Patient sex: F
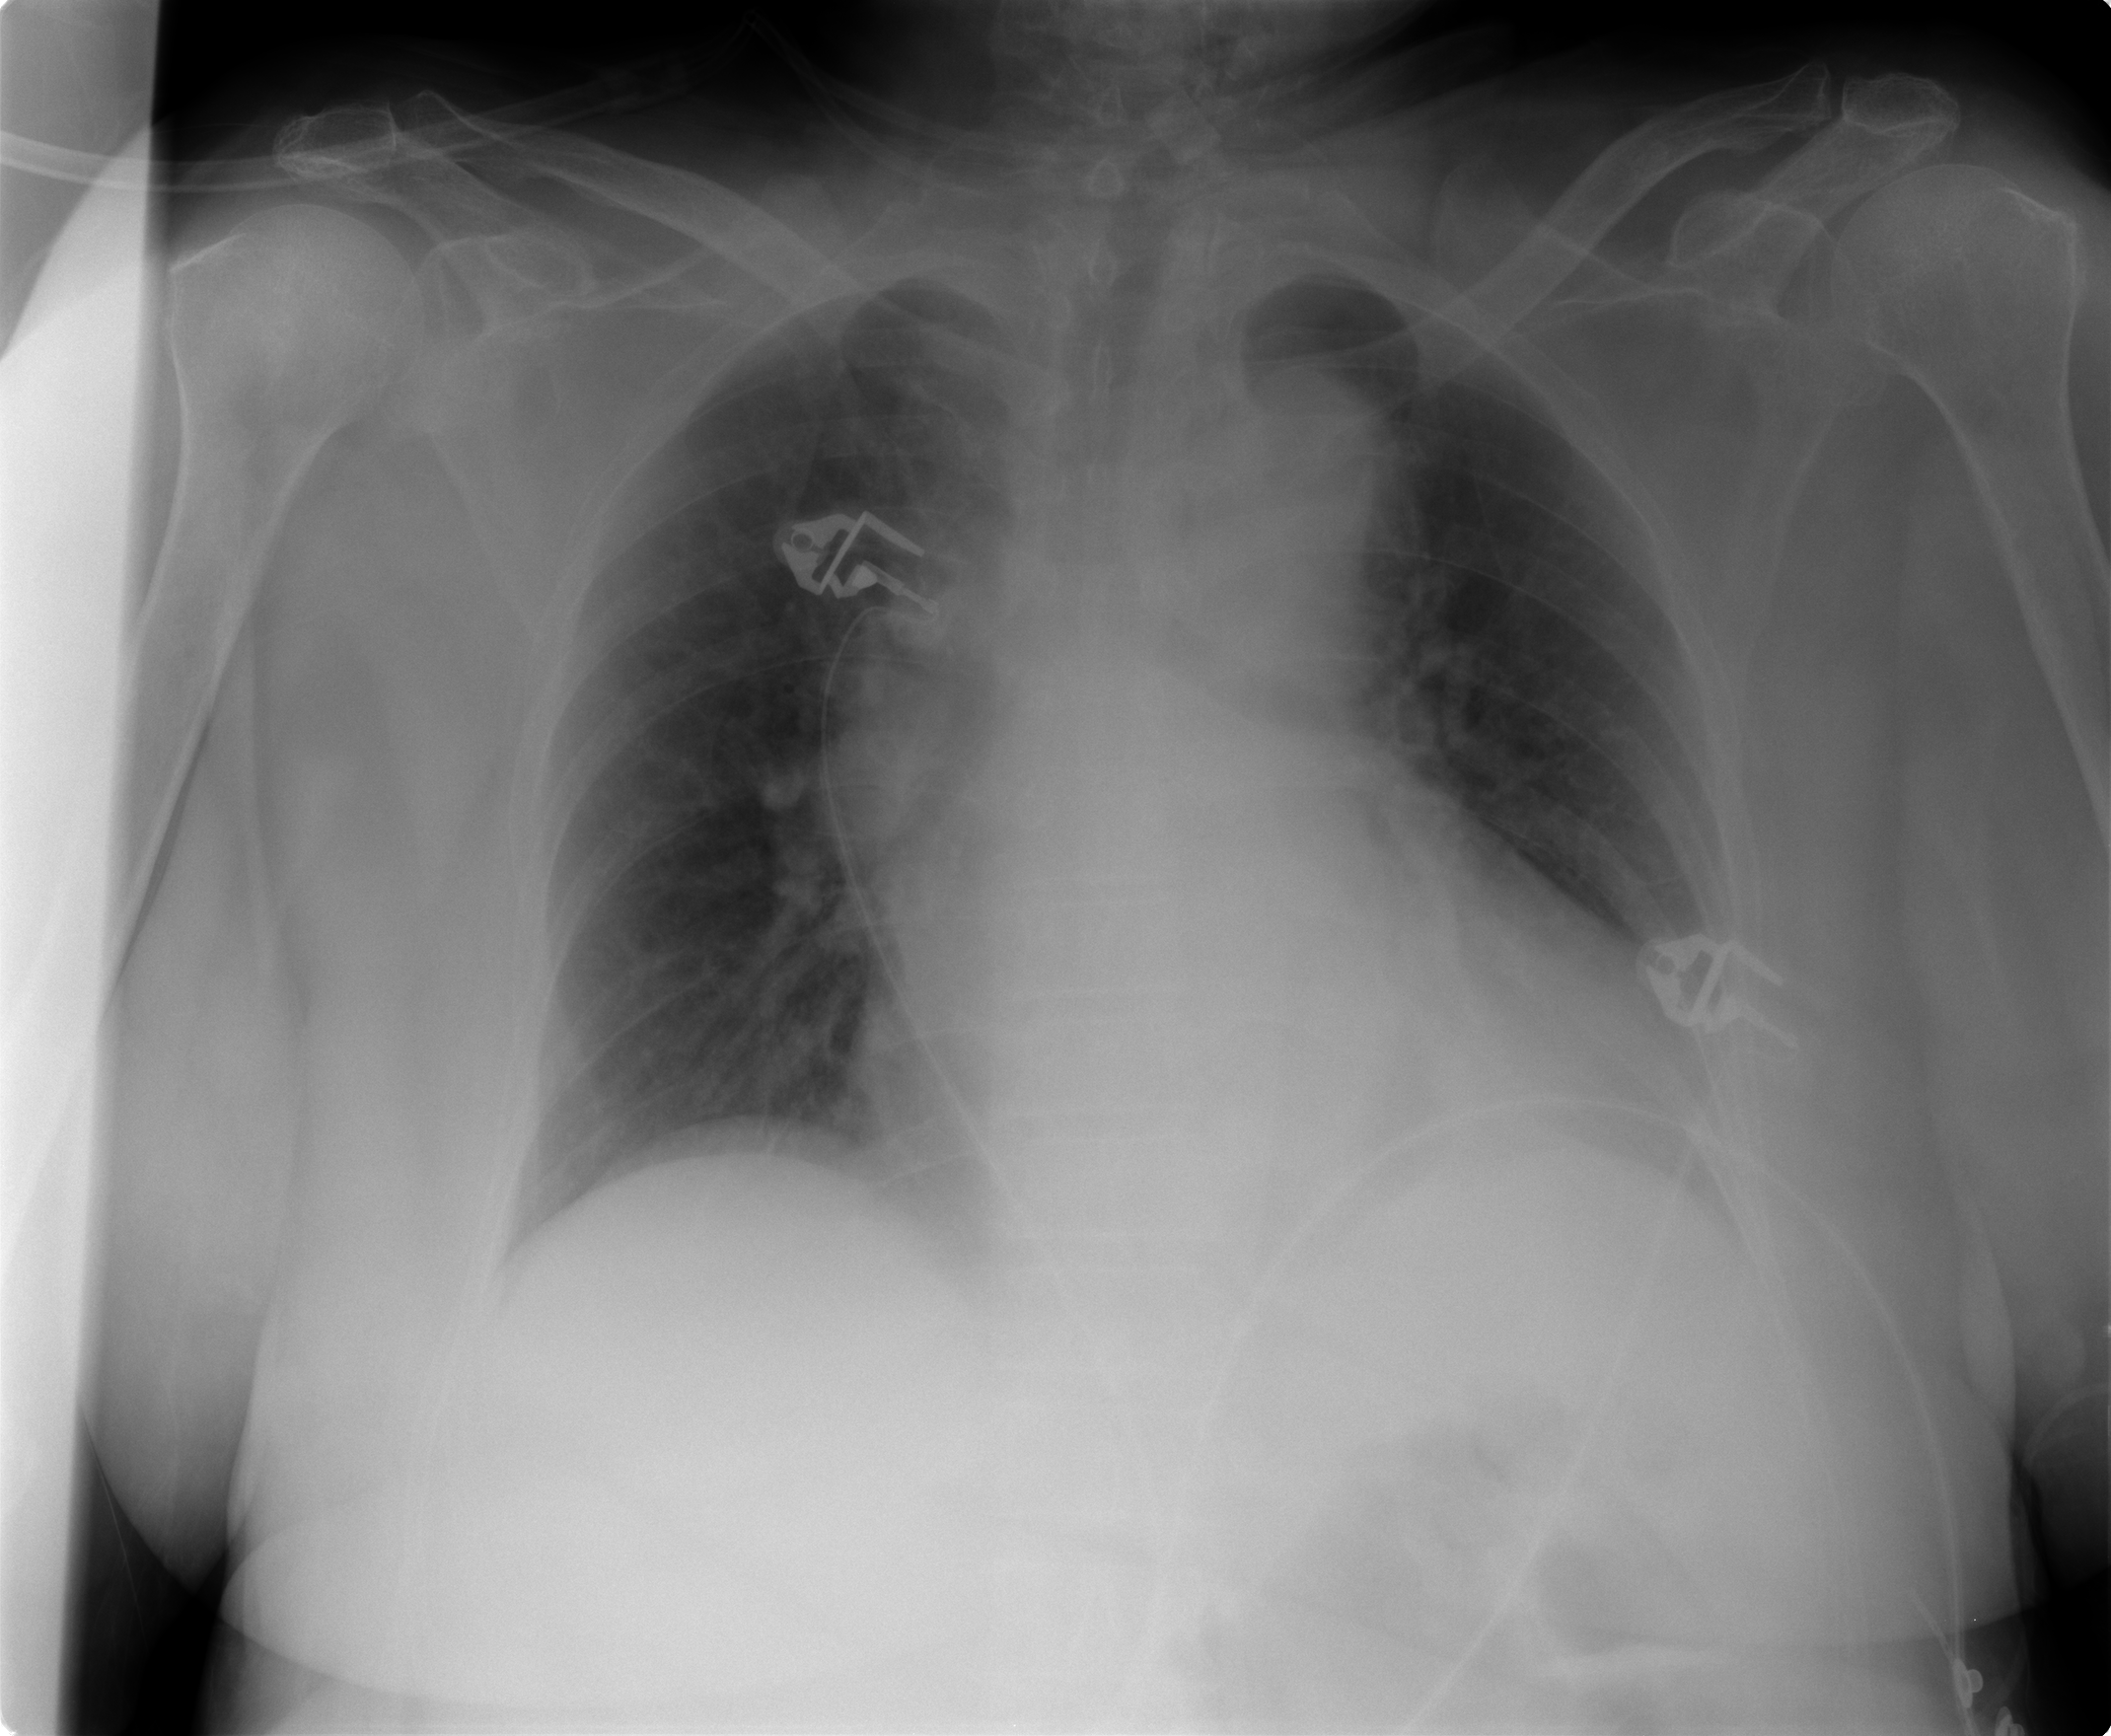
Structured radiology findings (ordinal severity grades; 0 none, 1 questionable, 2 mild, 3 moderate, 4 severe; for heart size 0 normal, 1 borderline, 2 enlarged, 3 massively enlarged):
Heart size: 2
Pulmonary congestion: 2
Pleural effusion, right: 0
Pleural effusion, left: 0
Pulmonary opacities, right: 0
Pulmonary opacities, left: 1
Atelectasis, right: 1
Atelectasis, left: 1